Chest X-ray. View position: AP
Patient age: 58
Patient sex: F
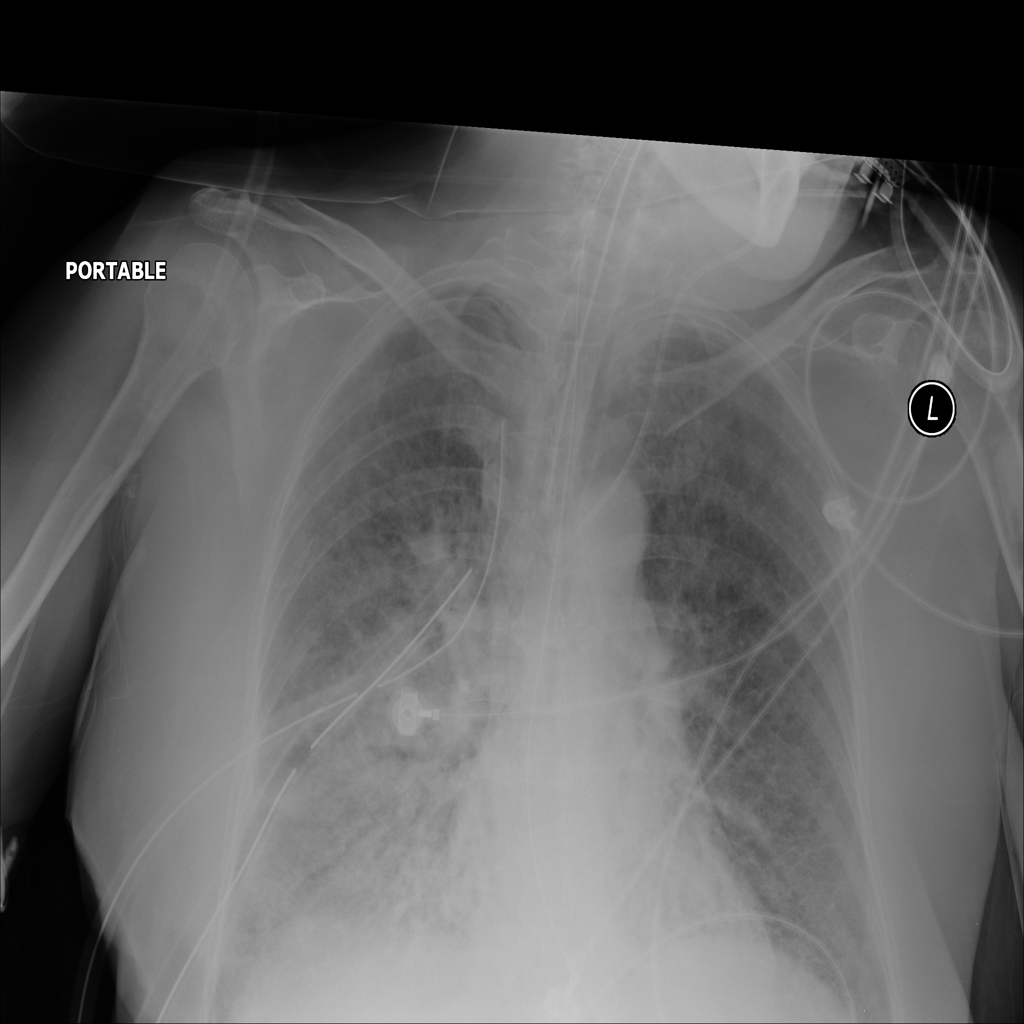
Finding: Pneumothorax